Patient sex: M
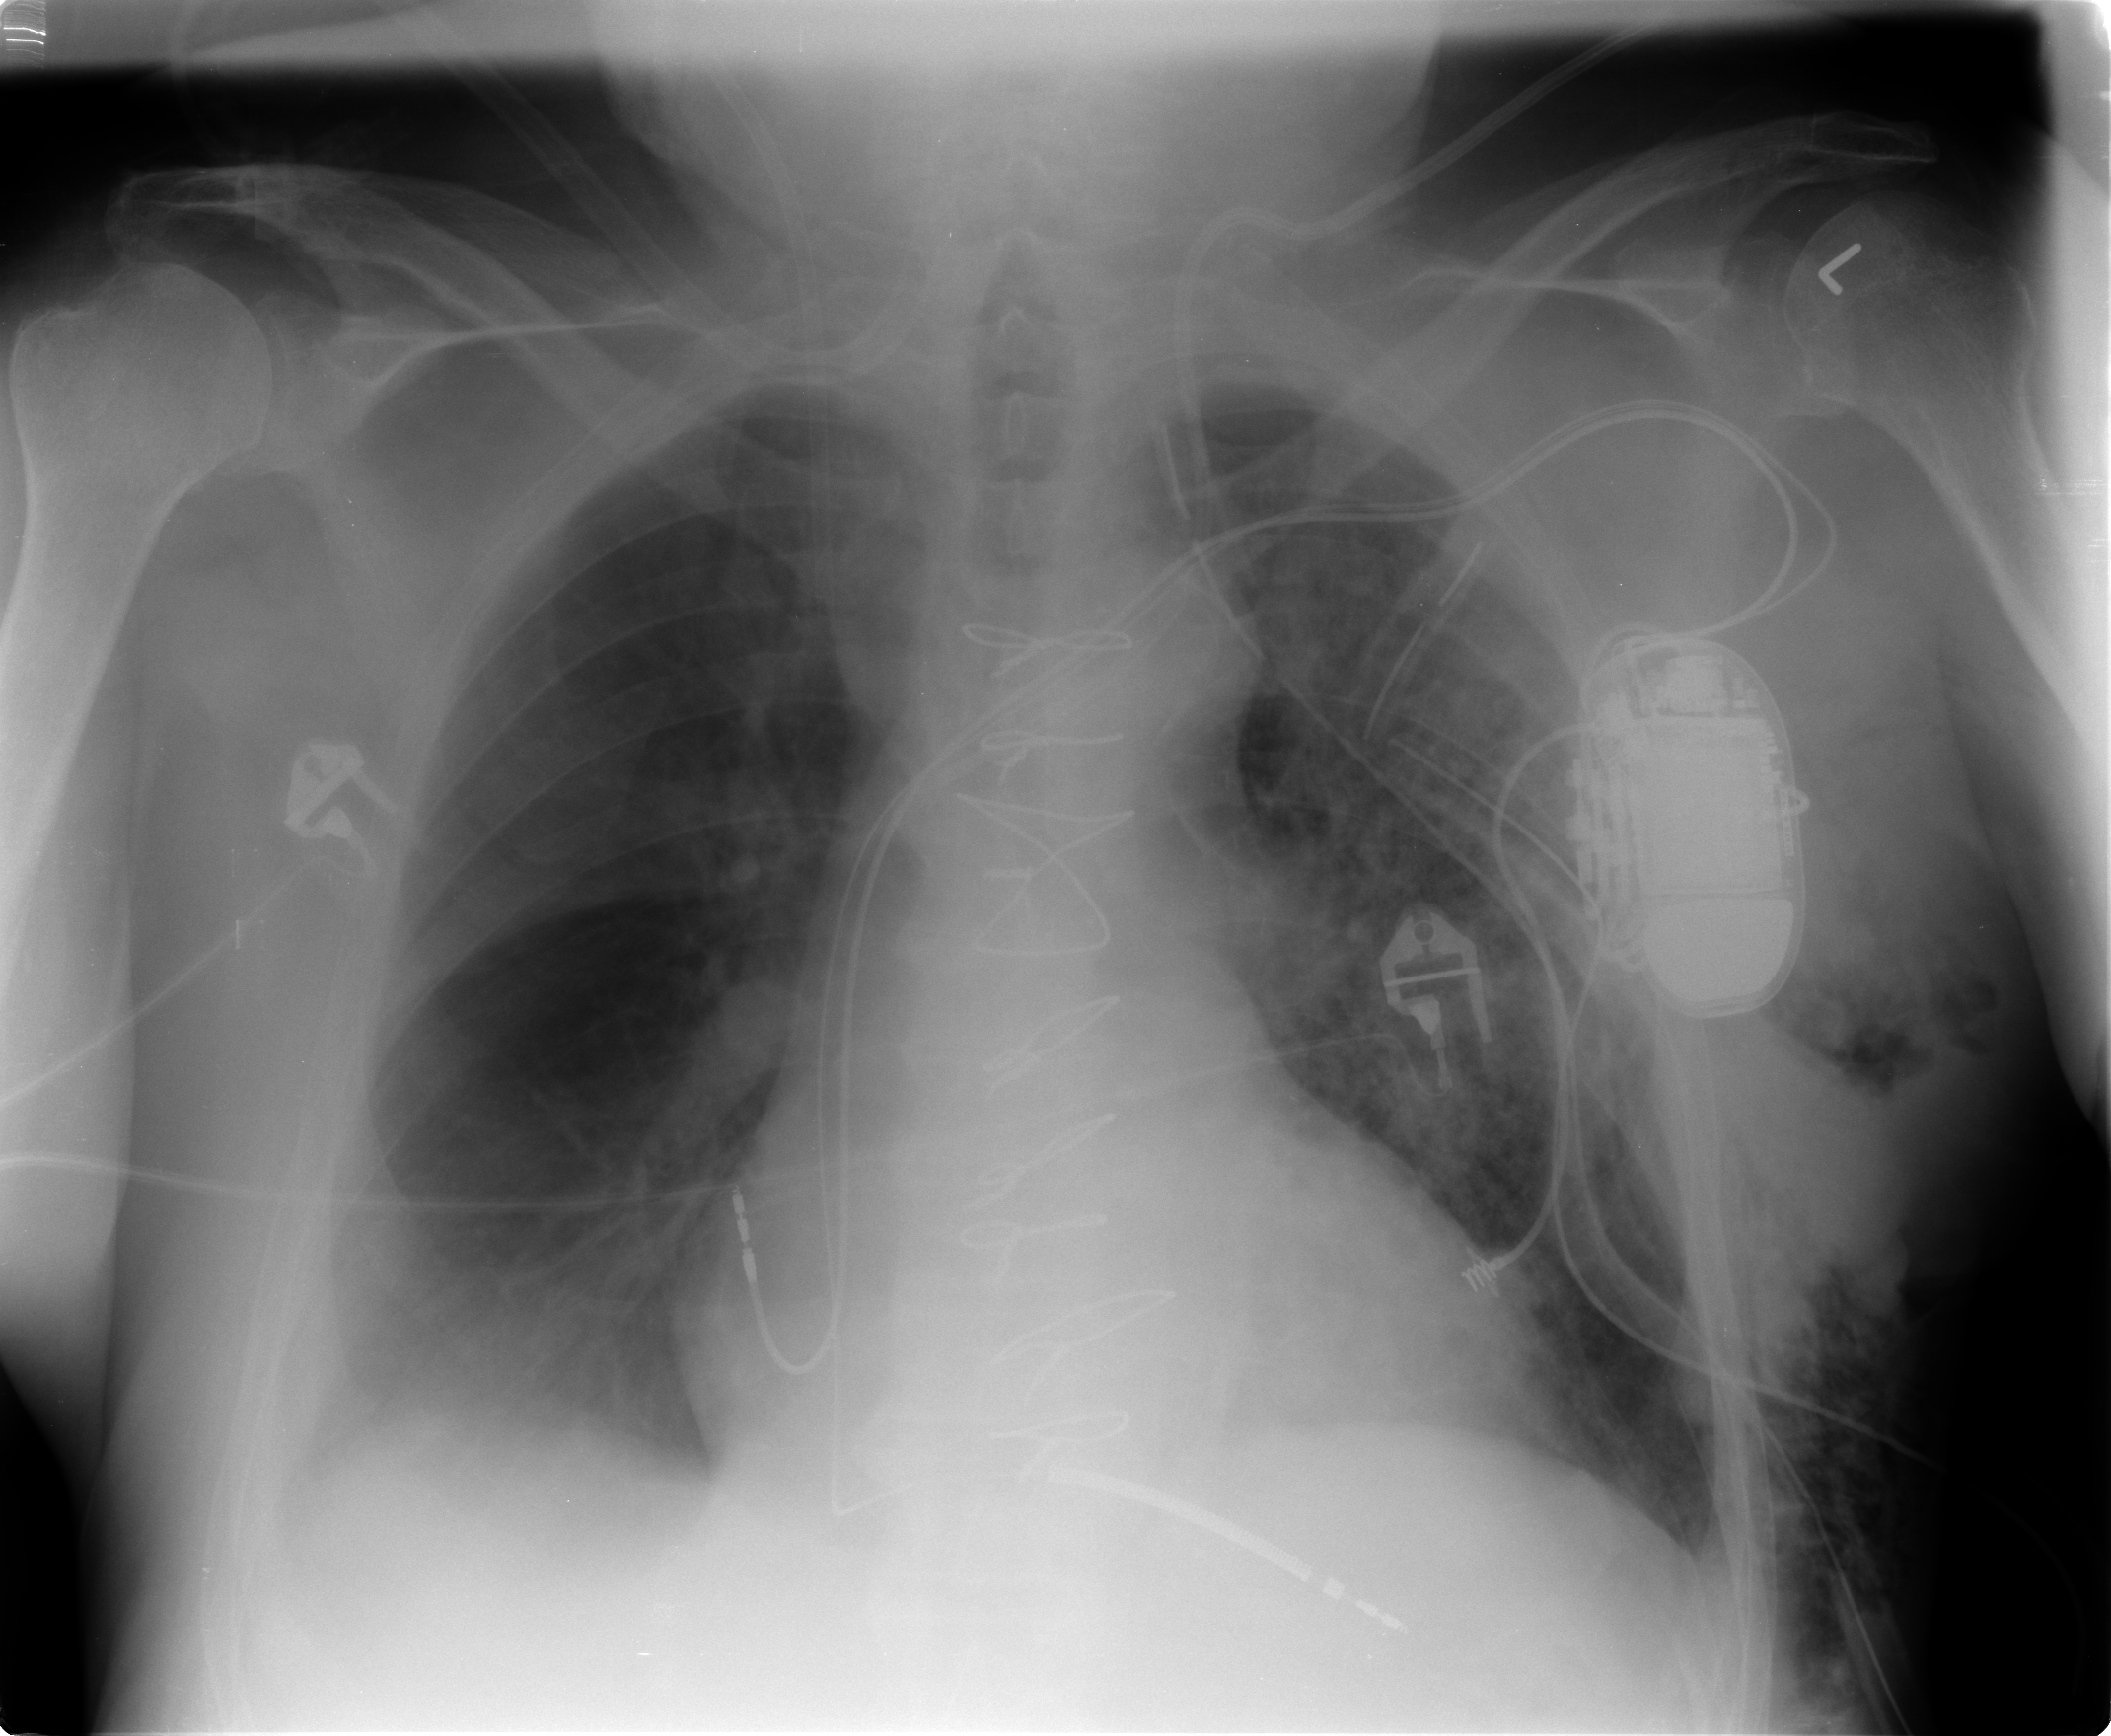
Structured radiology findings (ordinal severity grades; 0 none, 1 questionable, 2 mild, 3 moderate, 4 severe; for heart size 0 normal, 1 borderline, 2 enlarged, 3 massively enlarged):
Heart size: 2
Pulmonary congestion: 1
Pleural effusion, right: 2
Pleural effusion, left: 0
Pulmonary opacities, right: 0
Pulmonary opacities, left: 3
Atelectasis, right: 2
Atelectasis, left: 2